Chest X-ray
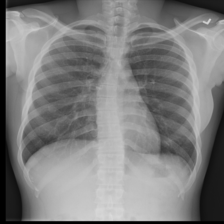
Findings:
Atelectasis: negative
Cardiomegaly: negative
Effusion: negative
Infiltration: positive
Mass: negative
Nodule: negative
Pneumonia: negative
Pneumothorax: negative
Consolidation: negative
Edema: negative
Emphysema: negative
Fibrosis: negative
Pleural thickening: negative
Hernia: negative